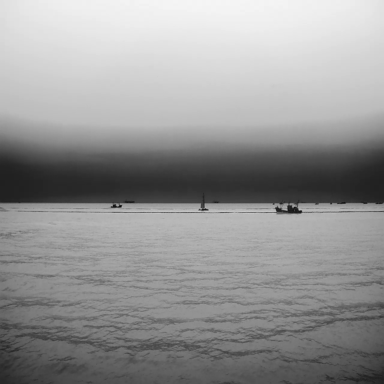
There are three objects shown in the infrared image, including a sailboat, and two bulk_carriers.